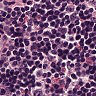
Metastatic tissue present: no